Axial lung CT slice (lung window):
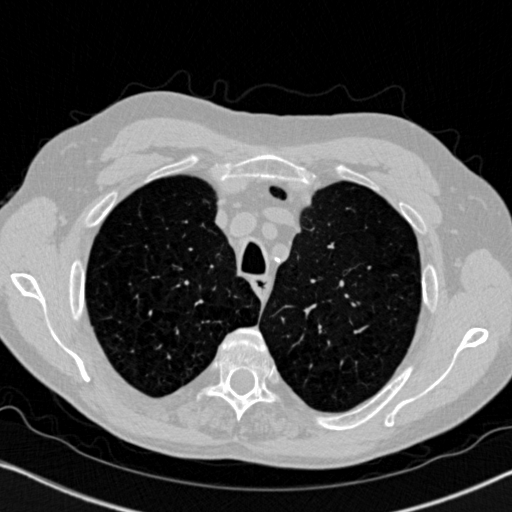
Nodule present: no